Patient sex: M
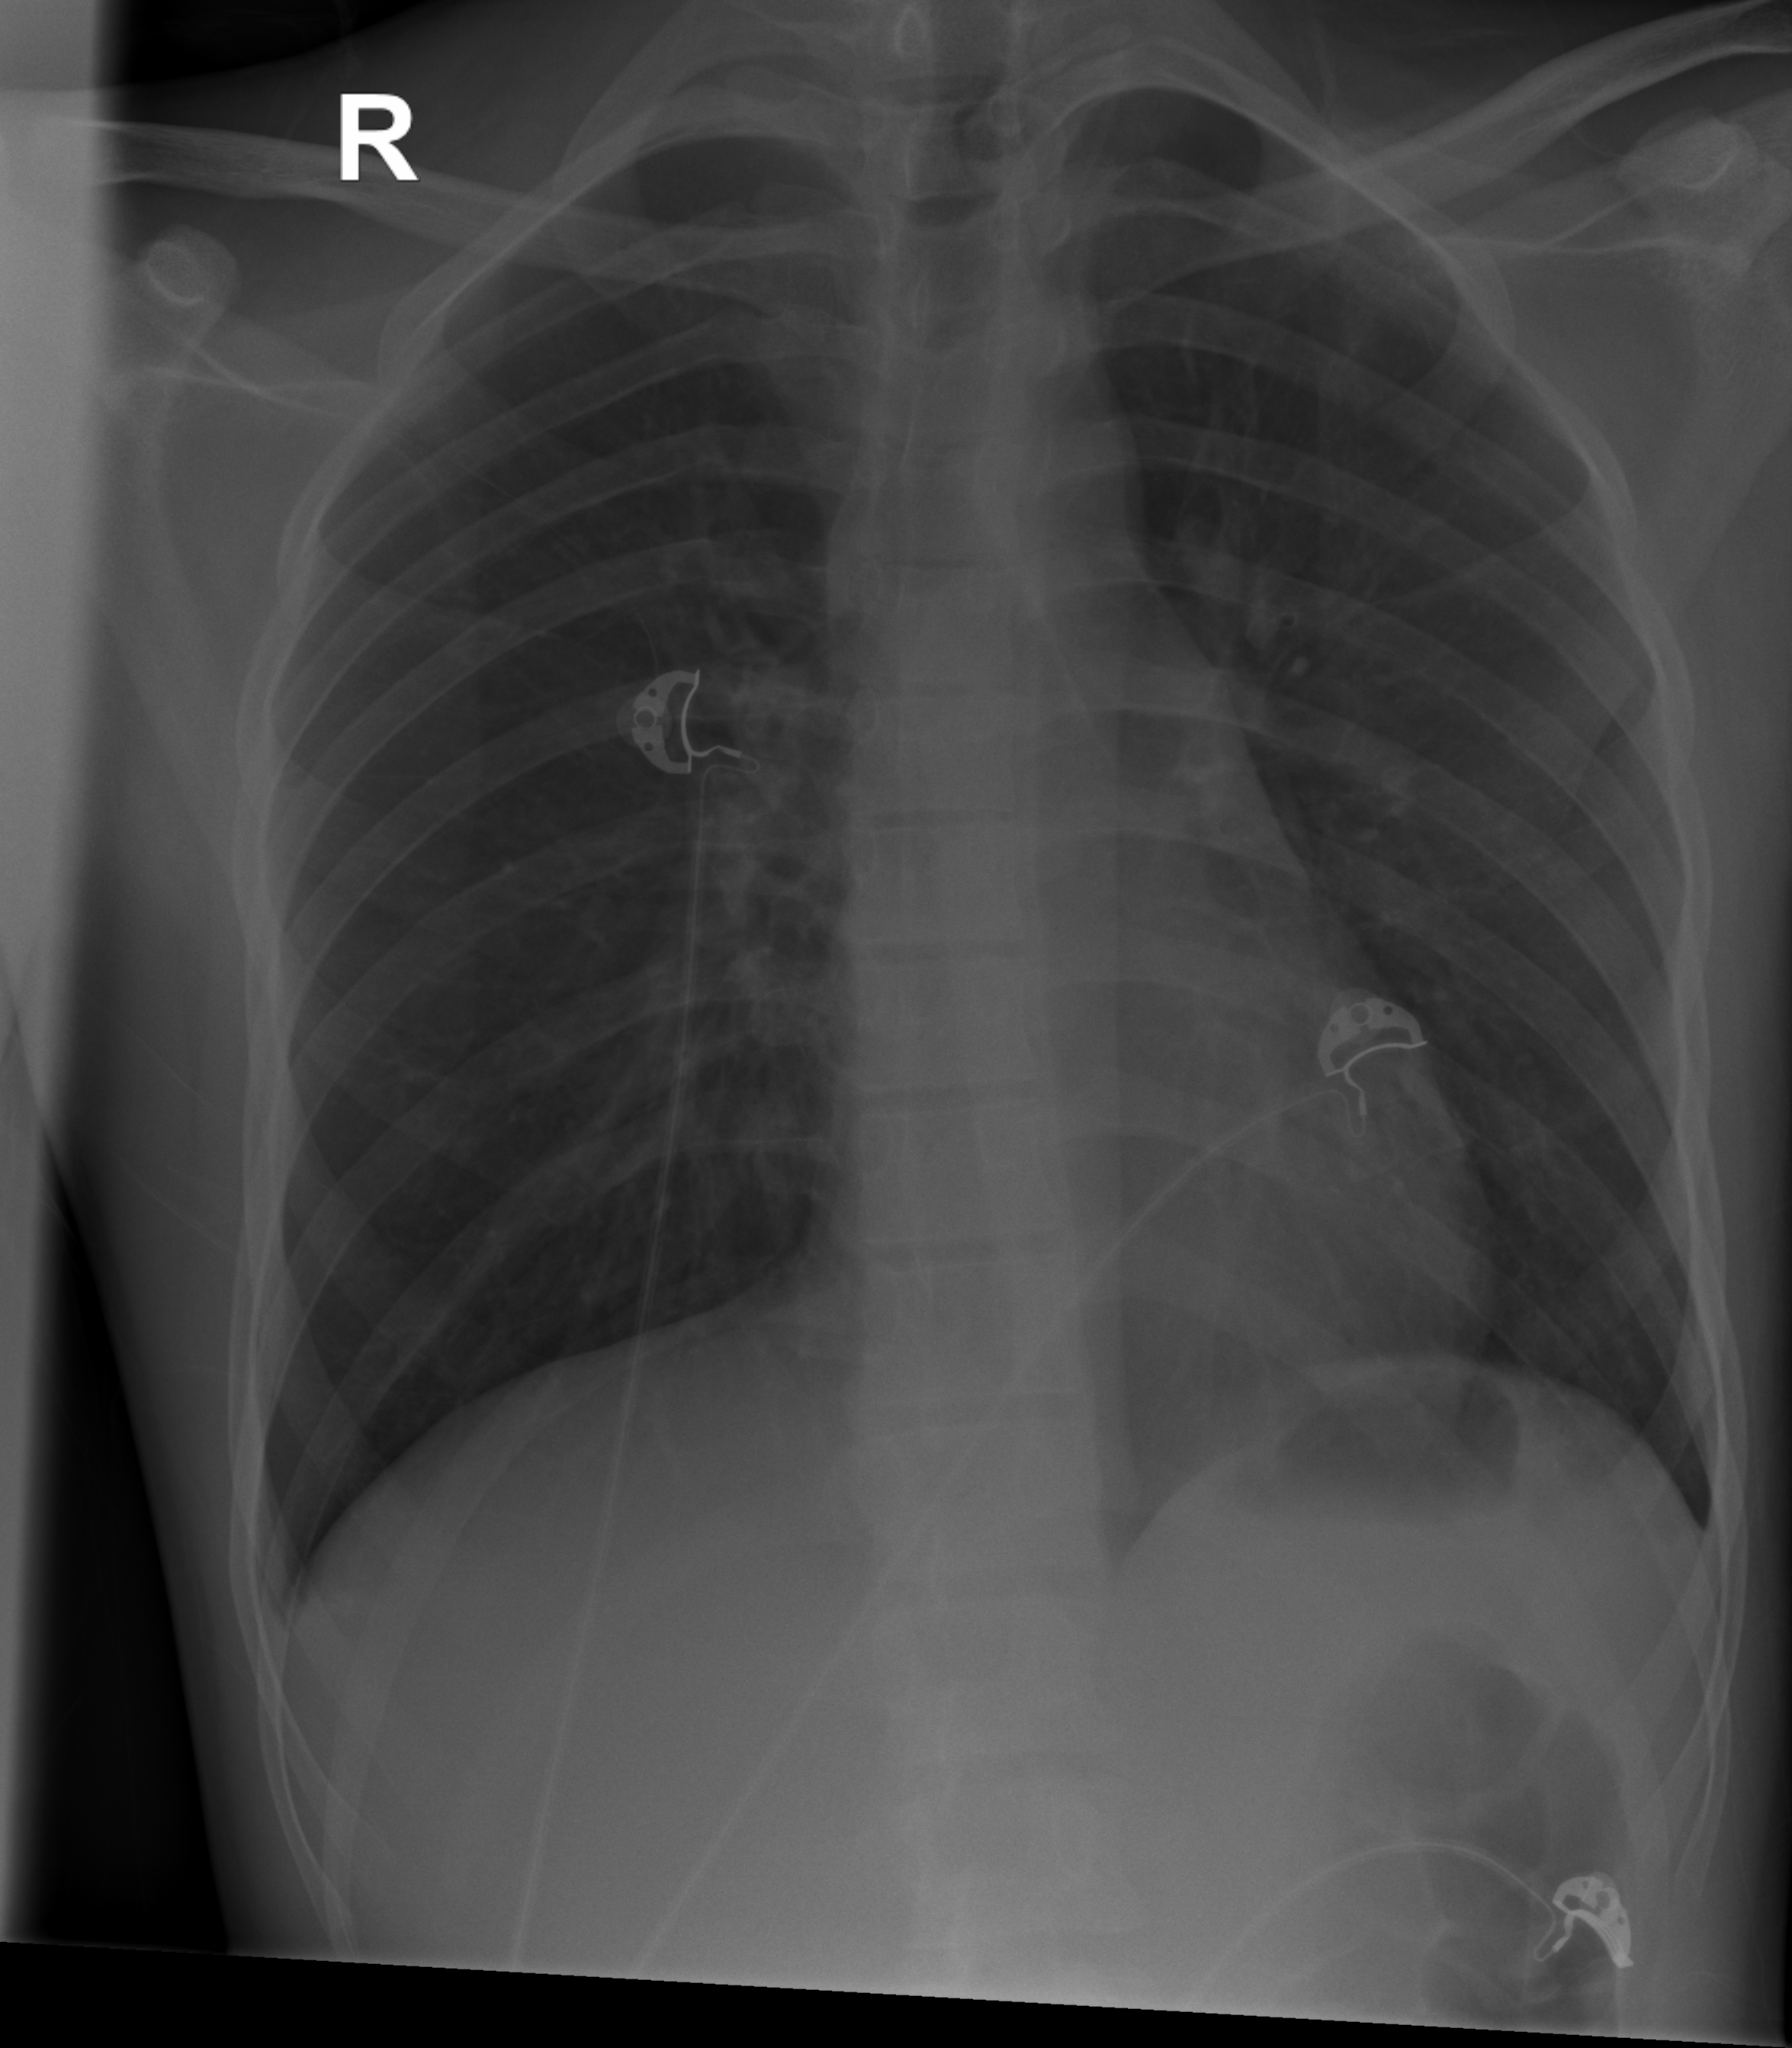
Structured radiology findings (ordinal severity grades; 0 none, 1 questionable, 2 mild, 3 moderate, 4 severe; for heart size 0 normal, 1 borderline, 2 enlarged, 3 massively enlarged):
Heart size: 0
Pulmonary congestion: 0
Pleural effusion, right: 1
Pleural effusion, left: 1
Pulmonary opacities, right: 0
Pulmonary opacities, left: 0
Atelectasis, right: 0
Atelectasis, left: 0